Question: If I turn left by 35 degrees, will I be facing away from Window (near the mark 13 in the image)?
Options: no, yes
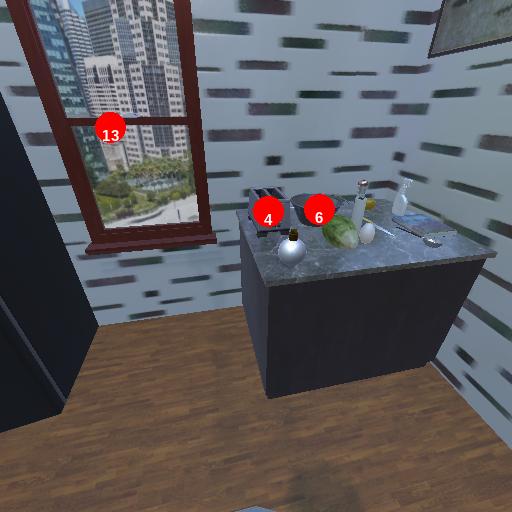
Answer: no